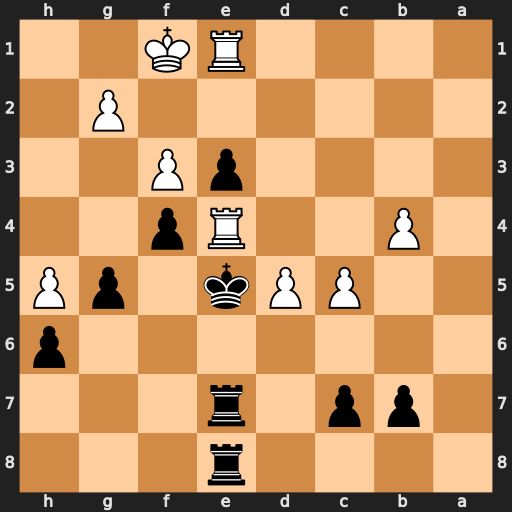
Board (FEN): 4r3/1pp1r3/7p/2PPk1pP/1P2Rp2/4pP2/6P1/4RK2
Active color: b
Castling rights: -
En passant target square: -
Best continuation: Kxd5 Rd1+ Kc6 Rxe7 Rxe7